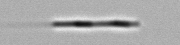
Label: Leptocylindrus